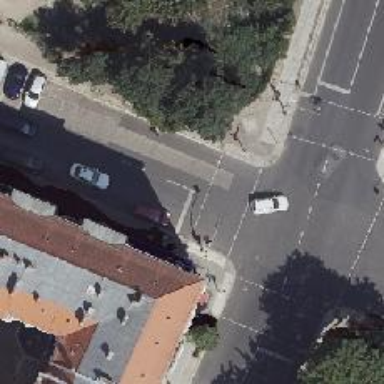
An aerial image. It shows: Road with traffic signals.